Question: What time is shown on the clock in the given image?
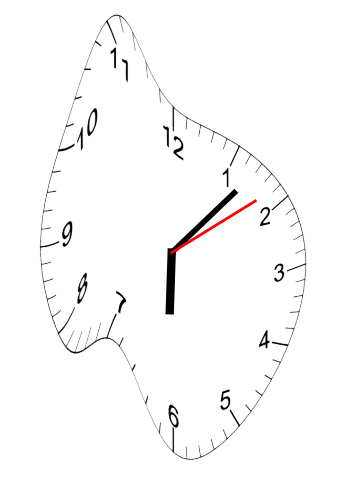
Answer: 06:07:09